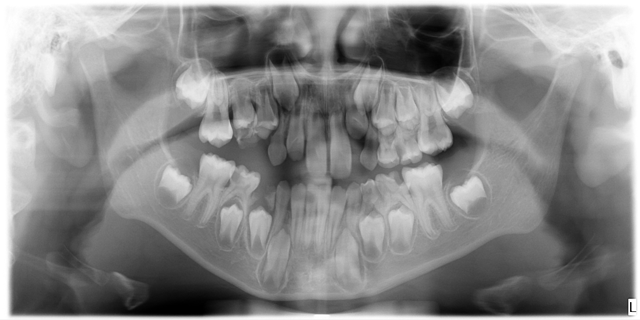
child